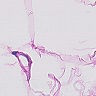
Metastatic tissue present: no